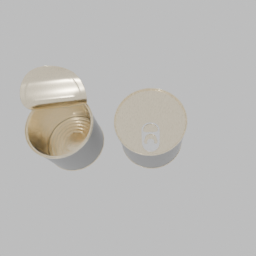
Label: tools